Interaction volume radius: 5 \u00c5
Interaction volume height: 10 \u00c5
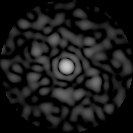
Disorder parameter: 0.8448